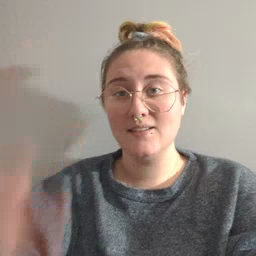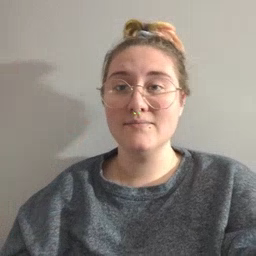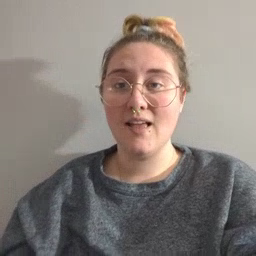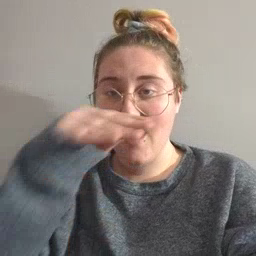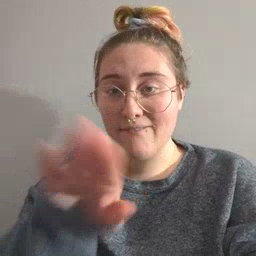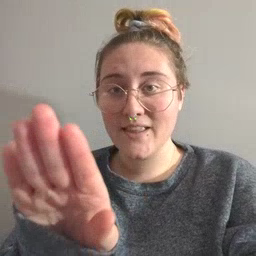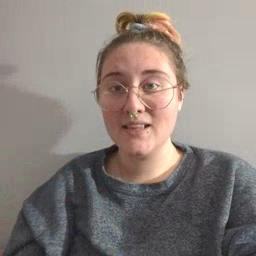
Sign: elephant